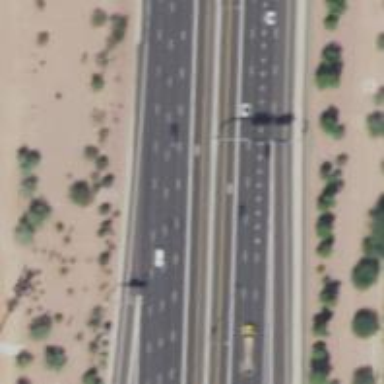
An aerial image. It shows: Motorway.